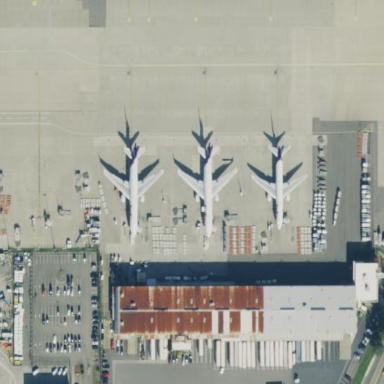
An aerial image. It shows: Apron at the airport.